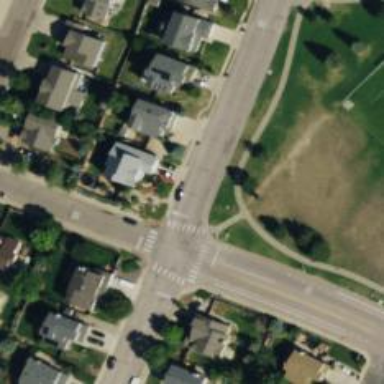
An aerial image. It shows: Road with stop sign.